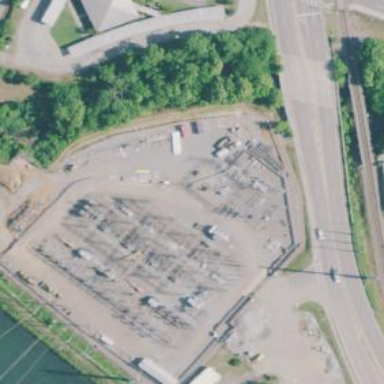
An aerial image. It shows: Distribution substation surrounded by fence.